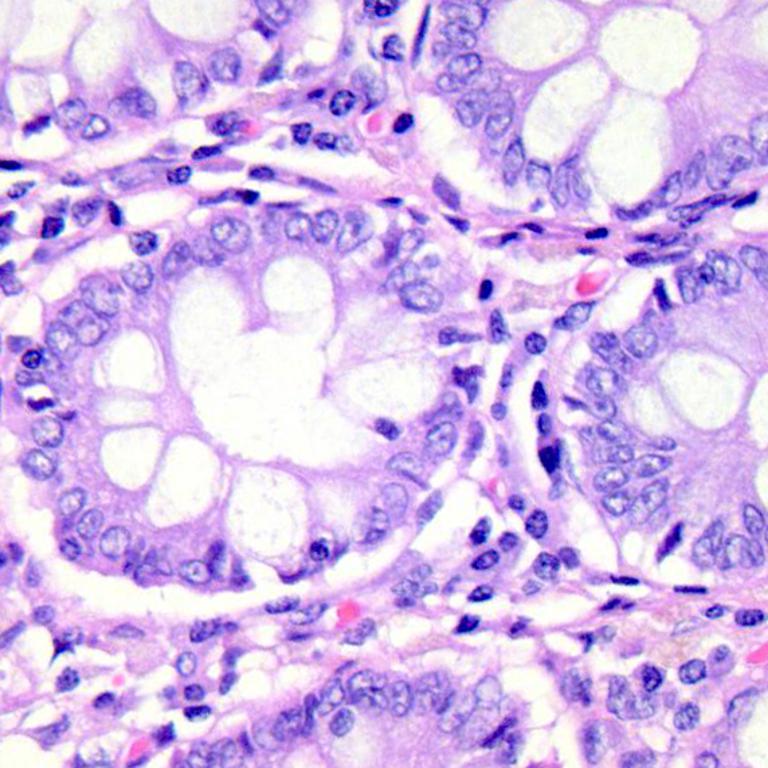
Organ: colon
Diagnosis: benign